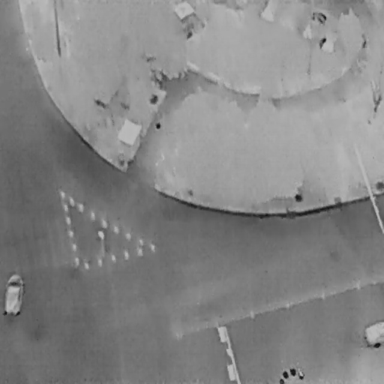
There are three Cars in the infrared image.